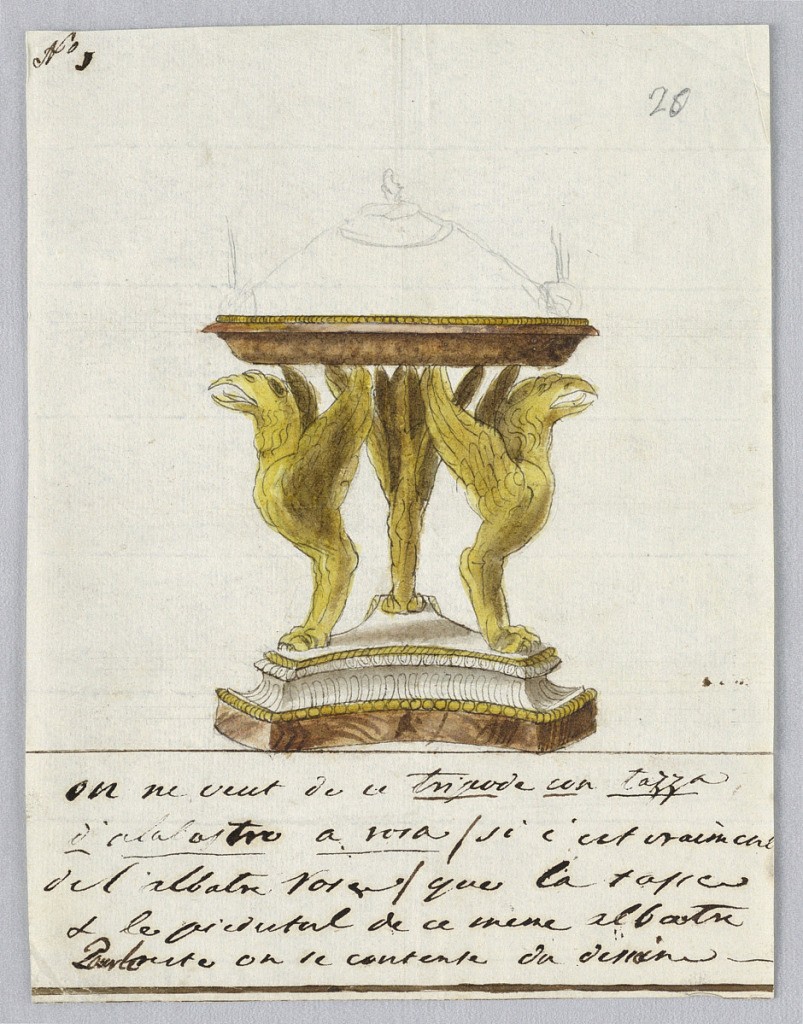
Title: Design for a Bowl
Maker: Luigi Righetti, Italian, 1780 - 1819
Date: early 19th century
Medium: Pen and ink, brush and watercolor, graphite on paper
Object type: Drawing
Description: Vertical rectangle. Design for a bowl intended to be executed in silver, gilded metal, and alabaster. Three chimaerae standing upon a base support the low bowl. A cover is roughly sketched in graphite. Inscription below.